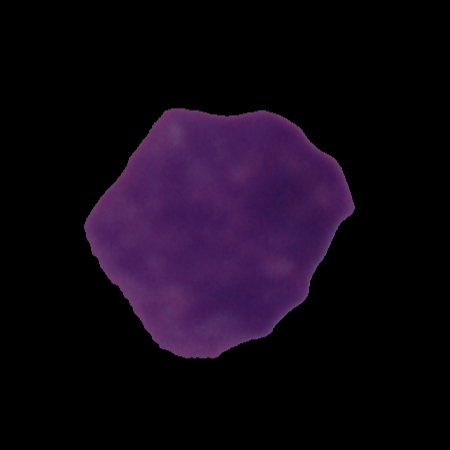
Label: cancer